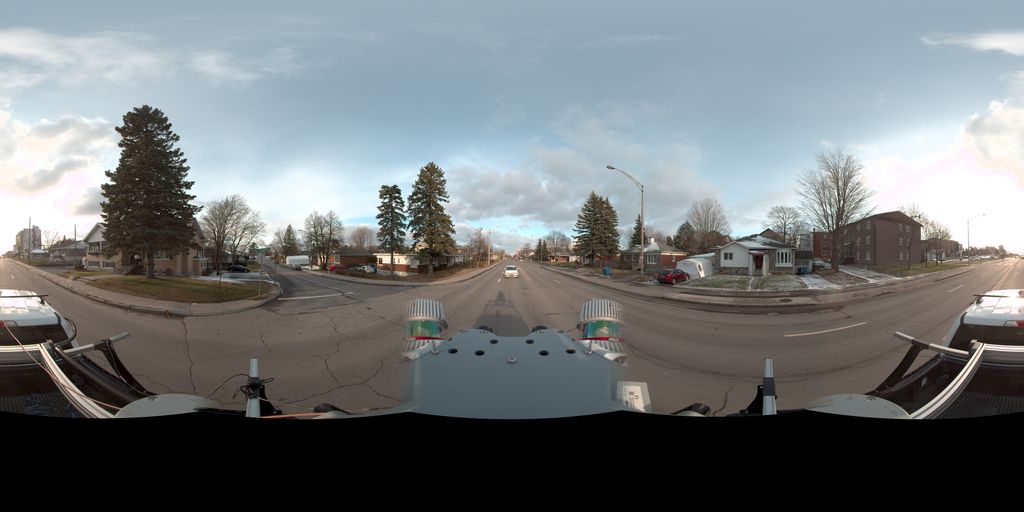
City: quebec_city